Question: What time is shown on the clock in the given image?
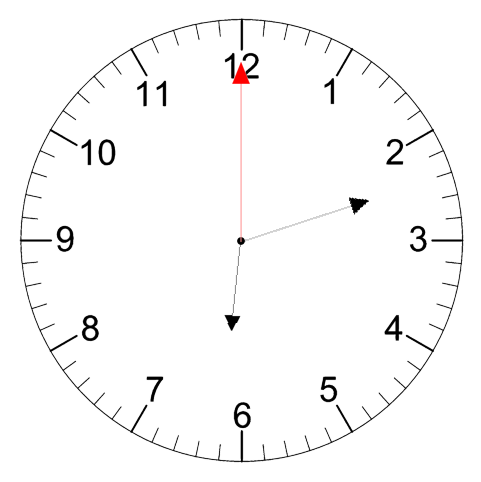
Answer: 06:12:00